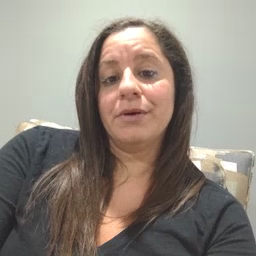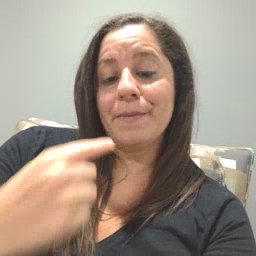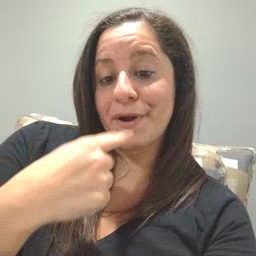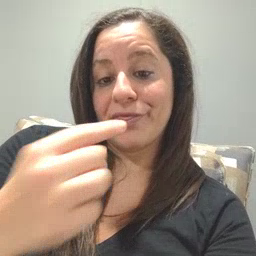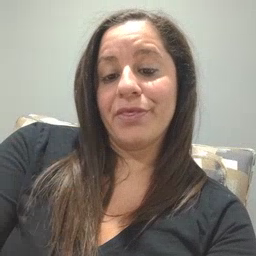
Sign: mouth